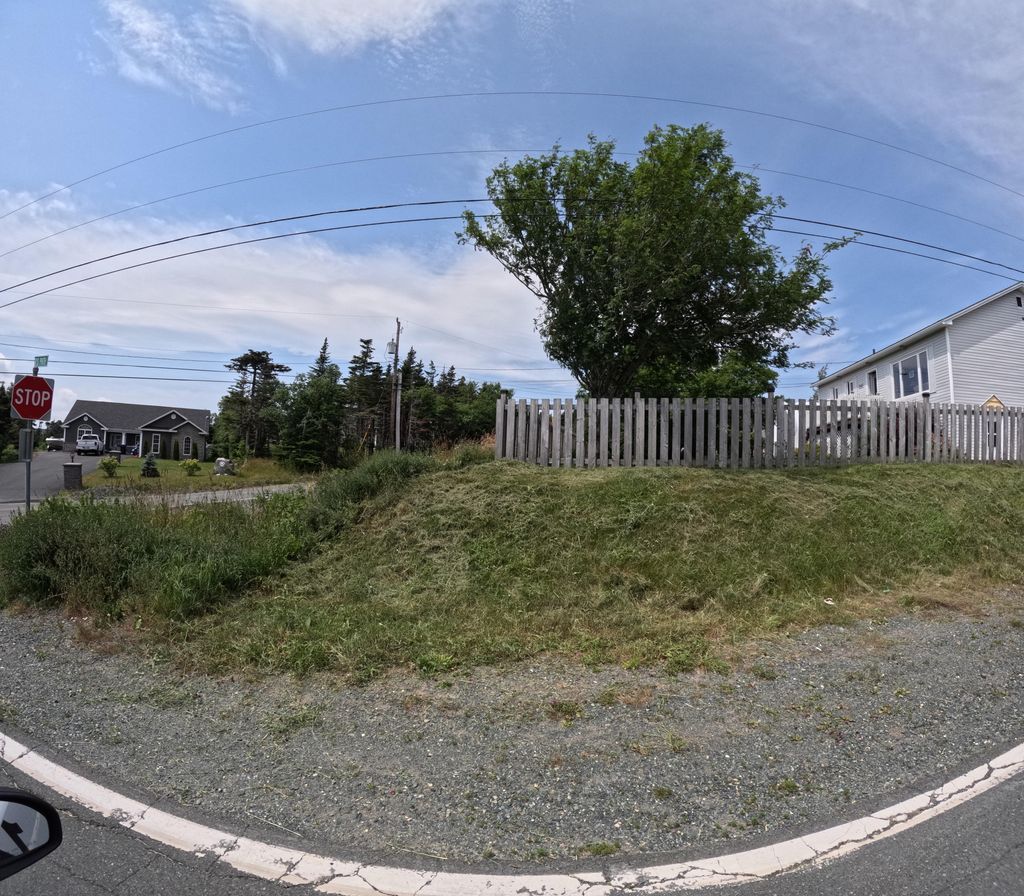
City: st_johns